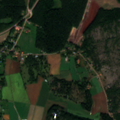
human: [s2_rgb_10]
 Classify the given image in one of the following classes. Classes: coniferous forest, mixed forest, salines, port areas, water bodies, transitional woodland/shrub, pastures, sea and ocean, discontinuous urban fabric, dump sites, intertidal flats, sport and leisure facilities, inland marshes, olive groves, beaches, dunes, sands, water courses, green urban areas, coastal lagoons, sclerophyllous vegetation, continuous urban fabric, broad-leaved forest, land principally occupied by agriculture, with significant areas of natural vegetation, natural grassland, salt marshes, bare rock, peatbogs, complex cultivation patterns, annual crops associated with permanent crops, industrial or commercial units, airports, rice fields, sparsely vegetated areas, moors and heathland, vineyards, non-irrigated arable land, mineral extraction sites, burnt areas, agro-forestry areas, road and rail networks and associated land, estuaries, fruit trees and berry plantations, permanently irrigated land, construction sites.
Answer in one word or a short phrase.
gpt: discontinuous urban fabric, non-irrigated arable land, land principally occupied by agriculture, with significant areas of natural vegetation, coniferous forest, mixed forest, transitional woodland/shrub